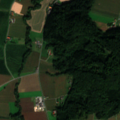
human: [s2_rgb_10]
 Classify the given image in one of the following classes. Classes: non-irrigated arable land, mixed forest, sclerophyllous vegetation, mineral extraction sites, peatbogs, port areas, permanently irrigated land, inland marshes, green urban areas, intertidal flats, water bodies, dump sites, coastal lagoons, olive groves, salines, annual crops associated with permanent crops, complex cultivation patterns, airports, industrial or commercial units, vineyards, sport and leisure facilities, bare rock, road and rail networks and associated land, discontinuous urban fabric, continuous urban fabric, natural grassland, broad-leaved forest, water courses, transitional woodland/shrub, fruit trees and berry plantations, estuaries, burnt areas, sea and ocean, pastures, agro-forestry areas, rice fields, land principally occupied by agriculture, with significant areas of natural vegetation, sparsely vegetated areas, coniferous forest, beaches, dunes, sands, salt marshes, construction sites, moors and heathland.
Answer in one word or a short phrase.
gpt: non-irrigated arable land, complex cultivation patterns, broad-leaved forest